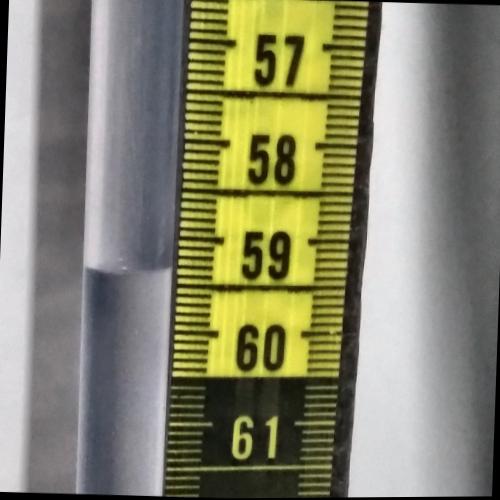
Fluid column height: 59.4 cm